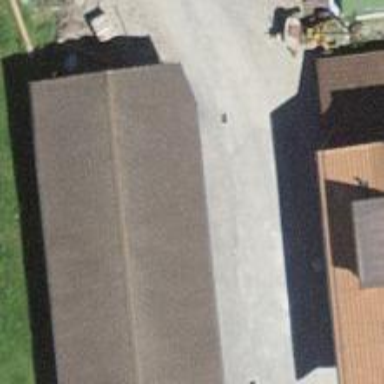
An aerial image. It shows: View of roof of building.